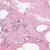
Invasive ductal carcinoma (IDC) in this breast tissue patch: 0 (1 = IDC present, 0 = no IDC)